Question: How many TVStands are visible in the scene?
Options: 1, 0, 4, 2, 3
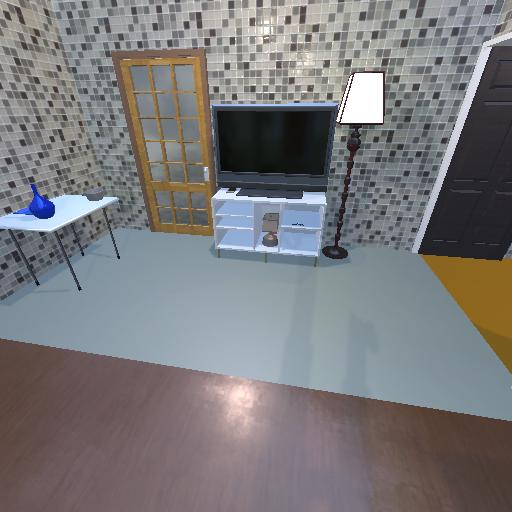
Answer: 1